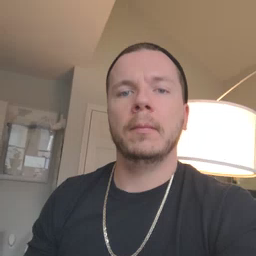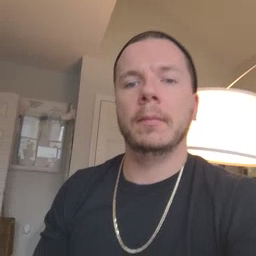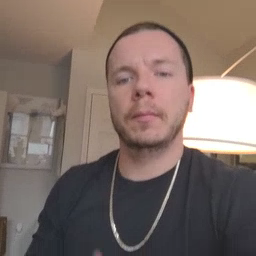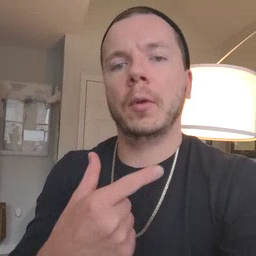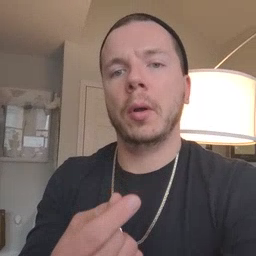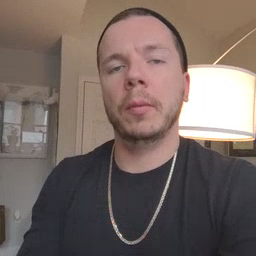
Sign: go